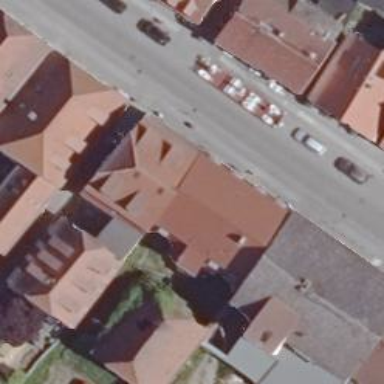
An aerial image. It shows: Gambrel-roofed building with apartments.